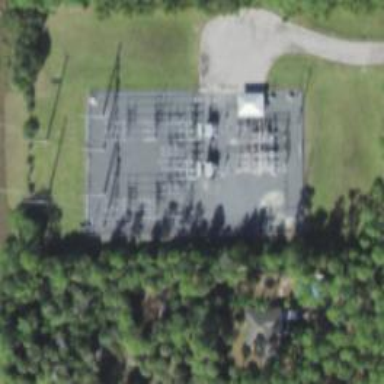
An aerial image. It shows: Switch used for power control.